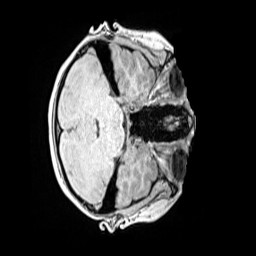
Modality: MP2RAGE
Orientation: axial
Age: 11
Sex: female
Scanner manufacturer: siemens
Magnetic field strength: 3 T
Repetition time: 4 s
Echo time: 0.00299 s